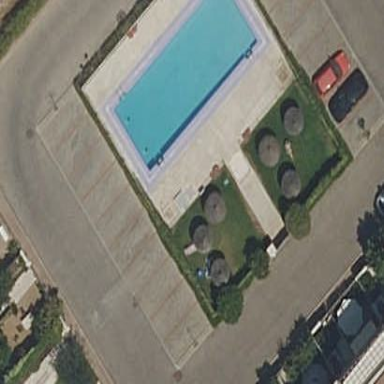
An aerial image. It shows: Swimming pool located in leisure land.